Interaction volume radius: 5 \u00c5
Interaction volume height: 30 \u00c5
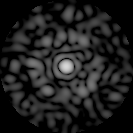
Disorder parameter: 0.8195